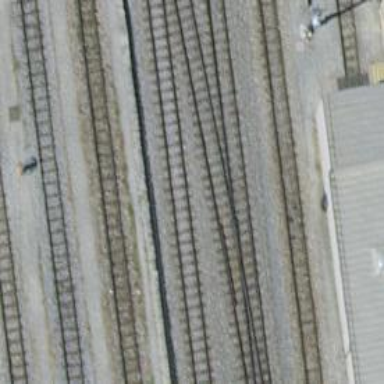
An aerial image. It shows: Narrow-gauge railway track with electrified contact line. The railway has one track.